Question: I have never used jQuery before and I'm trying to do something really simple but it's been driving me crazy.
I have designed a template for a CMS and now I want to get its menus animated.
The picture below explains the structure of the menu (which is obviously generated by the CMS)

The code below is what I think should work, but it doesn't:
'''
var menuItem = jQuery(".menu:first>li");
var subMenu;
for(var i=0; i<menuItem.length;i++)
{
var li = jQuery(menuItem[i]);
subMenu = li.children("ul");
if (subMenu.length)
li.hover(function(){ li.children("ul").slideToggle(250); });
}
'''
Basically, what I'm doing is get the first level 'li's and then add a 'hover' listener to them, telling them to animate their child 'ul' (which is the actual sub menu).
What I get instead is when I point to "Products" it's own sub menu does not show, instead, the sub menu for "Contact Us" pops up! When I point to "Contact Us" its sub menu pops up like it is supposed to. The brown 'ul' is set to display:none
I appreciate any help.
Thank in advance
I'm using jQuery 1.7.1 (if it matters)
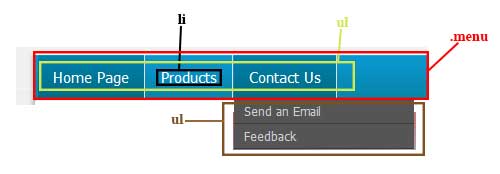
Answer: It looks quite complicated for what your trying to achieve. i would do something like this.
'''
$(".menu > li").hover(
//When mouse is over the menu button
function () {
$(this).children("ul").slideDown(250);
},
//When mouse leaves the menu / menu button
function () {
$(this).children("ul").slideUp(250);
}
);
'''